Question: I'm trying to fetch the feeds dynamically from some source and then i wanted to display each of the link in form of list in jQuery mobile . I'm able to fetch the feeds but they are displaying normally even tough i had kept 'data-role="listview"' and 'unorderedlist.listview('refresh')'.

Below is the code
'''
<!DOCTYPE html>
<html>
<head>
<title>Page Title</title>
<link rel="stylesheet" href="http://code.jquery.com/mobile/1.0a3/jquery.mobile-1.0a3.min.css" />
<script type="text/javascript" src="http://code.jquery.com/jquery-1.5.min.js"></script>
<script type="text/javascript" src="http://code.jquery.com/mobile/1.0a3/jquery.mobile-1.0a3.min.js"></script>
<style type="text/css">
.nstyle
{
data-role:listview;
list-style:none;
}
</style>
<script>
$(document).ready(function(){
$("#toi").rssfeed("http://timesofindia.feedsportal.com/c/33039/f/533974/index.rss",{limit:5,date:false,header:false,content:false});
});
</script>
<script type="text/javascript">
(function($){
var current=null;
$.fn.rssfeed=function(url,options){
var defaults={limit:10,header:true,titletag:'h4',date:true,content:true,snippet:true,showerror:true,errormsg:'',key:null};
var options=$.extend(defaults,options);
return this.each(function(i,e){var $e=$(e);
if(!$e.hasClass('rssFeed'))$e.addClass('rssFeed');
if(url==null)return false;
var api="http://ajax.googleapis.com/ajax/services/feed/load?v=1.0&callback=?&q="+url;
if(options.limit!=null)
api+="&num="+options.limit;
if(options.key!=null)api+="&key="+options.key;
$.getJSON(api,function(data)
{if(data.responseStatus==200)
{_callback(e,data.responseData.feed,options);
}
else{
if(options.showerror)
if(options.errormsg!='')
{
var msg=options.errormsg;
}else
{
var msg=data.responseDetails;
};
$(e).html('<div"><p>'+msg+'</p></div>');};});});};
var _callback=function(e,feeds,options){if(!feeds){return false;
}
var html='';
var row='odd';
if(options.header)
html+='<div>'+'<a href="'+feeds.link+'" title="'+feeds.description+'">'+feeds.title+'</a>'+'</div>';
html+='<div>'+'<ul id="tst">';
for(var i=0;i<feeds.entries.length;i++)
{var entry=feeds.entries[i];
var entryDate=new Date(entry.publishedDate);
var pubDate=entryDate.toLocaleDateString()+' '+entryDate.toLocaleTimeString();
html+='<li class="rssRow '+row+'">'+'<'+options.titletag+'><a href="'+entry.link+'" title="View this feed at '+feeds.title+'">'+entry.title+'</a></'+options.titletag+'>'
if(options.date)html+='<div>'+pubDate+'</div>'
if(options.content)
{if(options.snippet&&entry.contentSnippet!=''){var content=entry.contentSnippet;
}else{var content=entry.content;
}
html+='<p>'+content+'</p>'}
html+='</li>';if(row=='odd'){row='even';}else{row='odd';}}
html+='</ul>'+'</div>'
$(e).html(html);
$("#tst").addClass('nstyle');
$("#tst").listview('refresh');
};
})(jQuery);
</script>
</head>
<body>
<div data-role="page" id="home" data-theme="e">
<div data-role="header" >
<h1>Times Of India</h1>
</div>
<div data-role="content" id="toi">
content here
</div>
<div data-role="footer">
<h4>Top News</h4>
</div>
</div>
</body>
</html>
'''
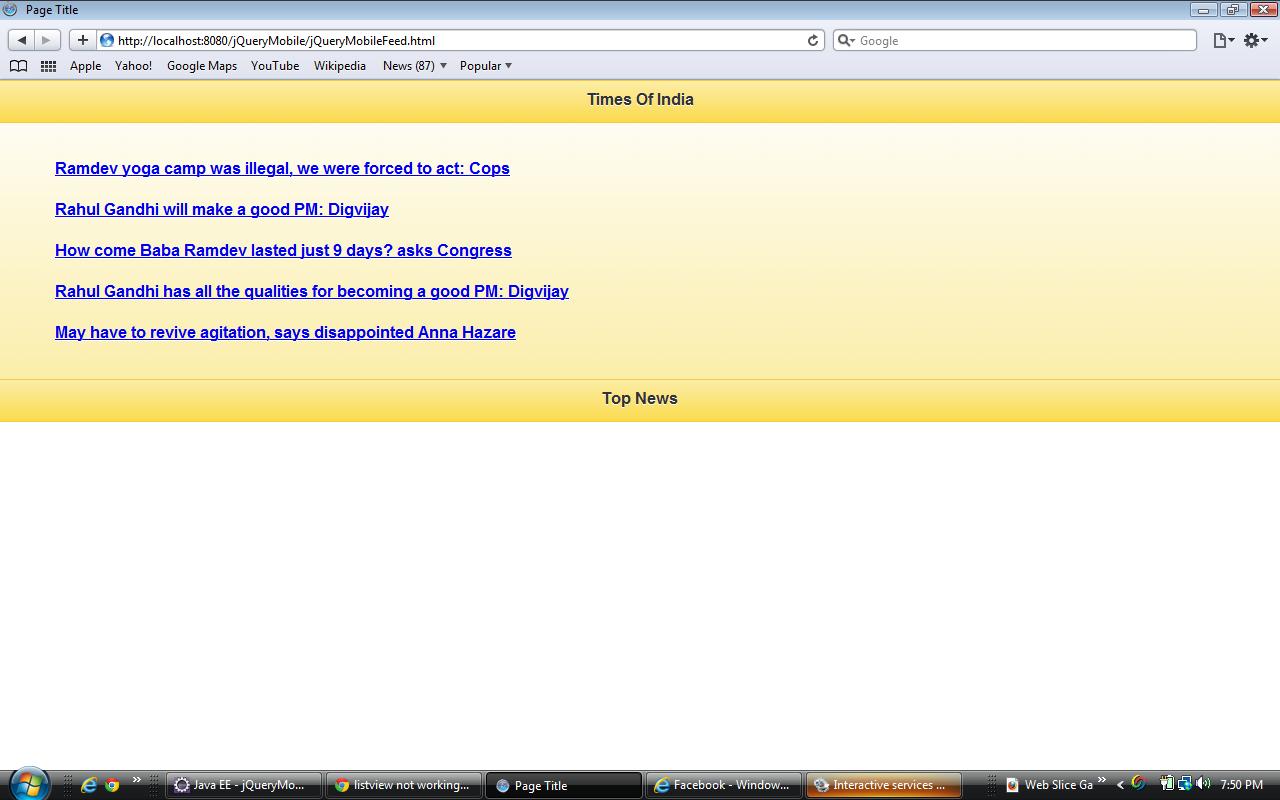
Answer: Change:
'''
$(document).ready(function(){
$("#toi").rssfeed("http://timesofindia.feedsportal.com/c/33039/f/533974/index.rss",{limit:5,date:false,header:false,content:false});
});
'''
To:
'''
$(document).ready(function(){
$('#home').live('pagebeforecreate', function(){
$("#toi").rssfeed("http://timesofindia.feedsportal.com/c/33039/f/533974/index.rss",{limit:5,date:false,header:false,content:false});
});
});
'''
Is this what you're after? <URL>
In the end I replaced 'listview.refresh()' with '$("#toi").page();' in your callback function.
Fixed the jquery-mobile issues - <URL>